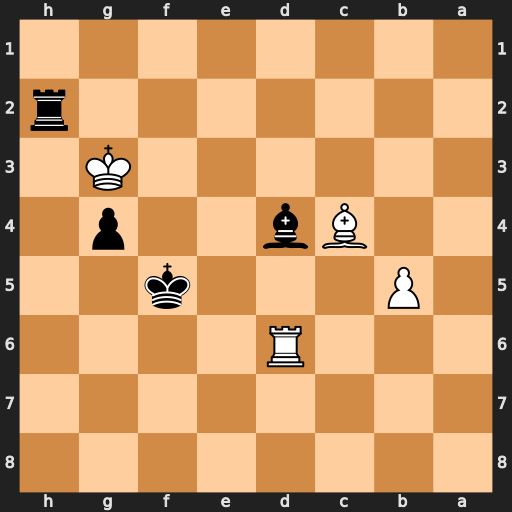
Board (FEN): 8/8/3R4/1P3k2/2Bb2p1/6K1/7r/8
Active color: b
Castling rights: -
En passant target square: -
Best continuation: Be5#